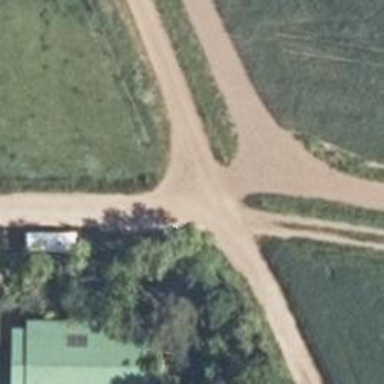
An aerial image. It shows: Dirt track road.